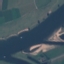
Land use / land cover: River